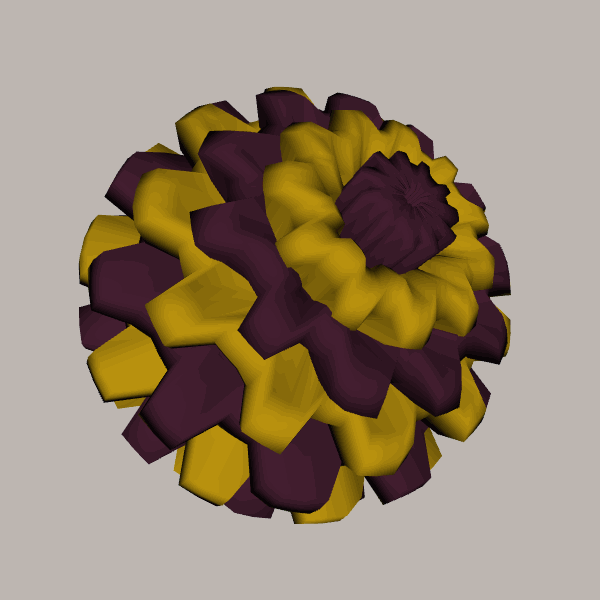
Background: light